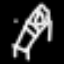
Label: bed